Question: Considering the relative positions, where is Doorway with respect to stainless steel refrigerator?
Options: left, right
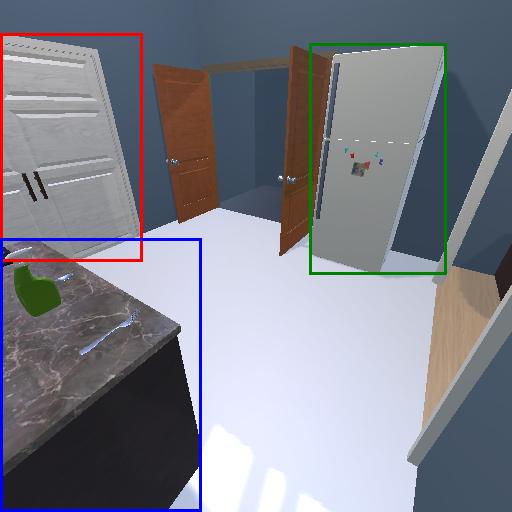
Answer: left